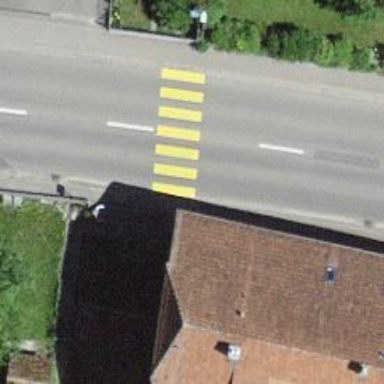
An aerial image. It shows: Uncontrolled crossing on the road.